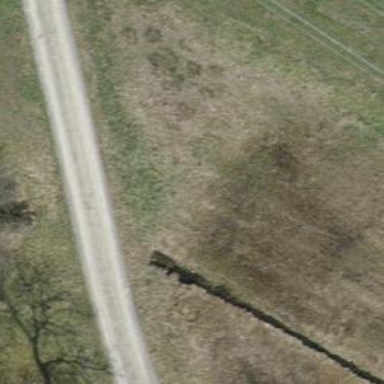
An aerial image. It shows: Ditch in the surroundings.